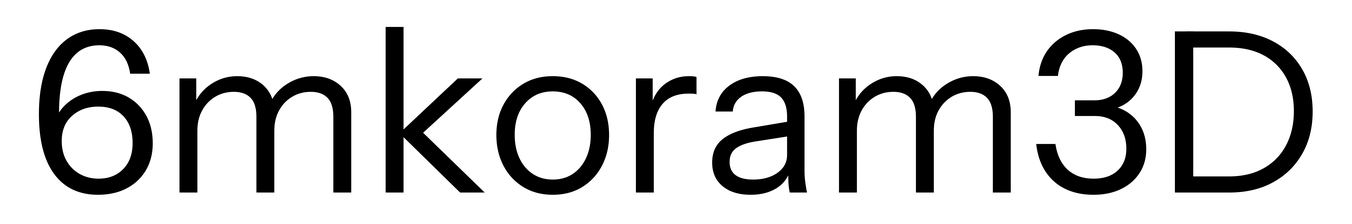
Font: InstrumentSans_Regular